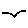
Label: bird